Question: I downloaded Wix V3.0 and installed. An unhandled exception happened each time when I tried to use the Click Through for Isolated Applications type. So i cannot use it.
we are using .Net 3.5 we cannot upgrade to .Net 4. anybody knows a workaround?
thanks,
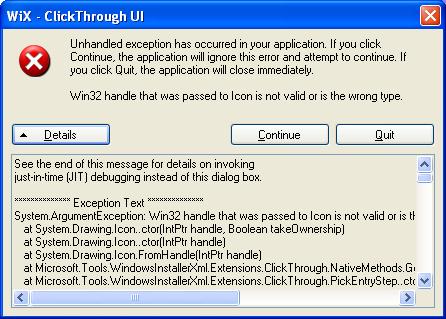
Answer: <URL>
This is relatively old but I think this is still the current stance on it. I've never personally toyed with with Click through but, from personal exp, The simpler you can make your wix install the better. In terms of keeping it close to the metal.
Oh and this might be of help to you if your still wanting to go the automation route
<URL>